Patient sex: M
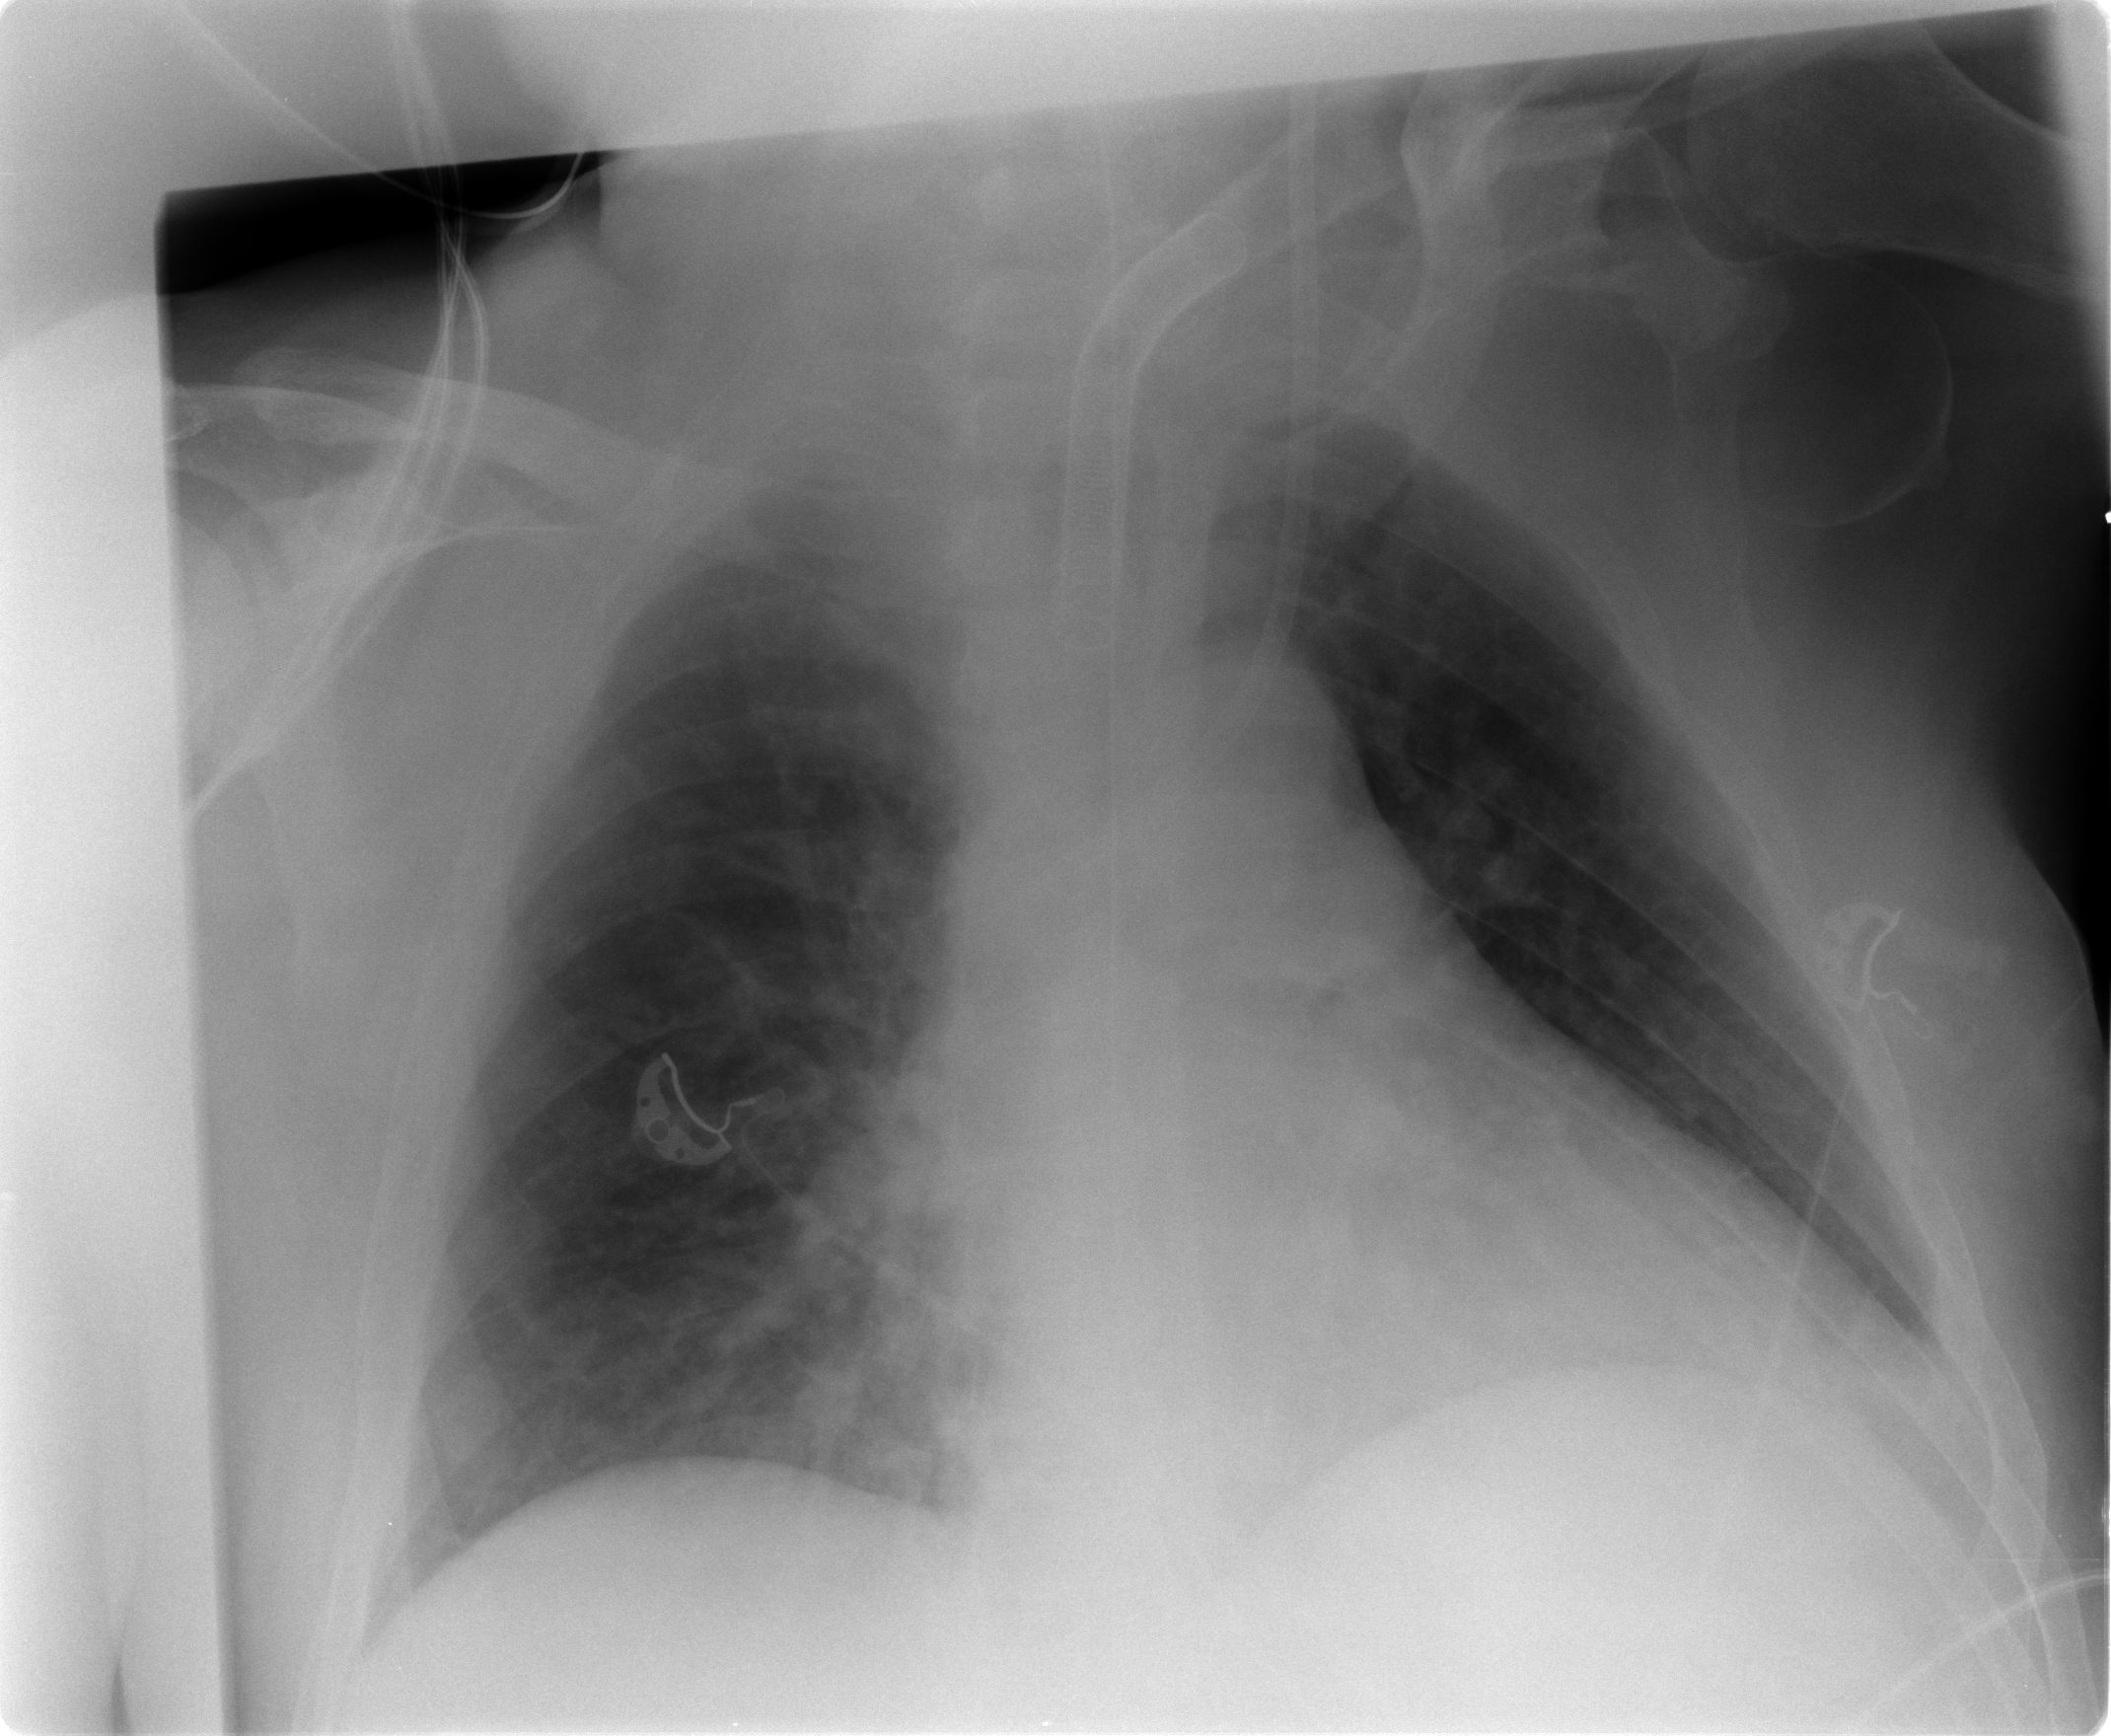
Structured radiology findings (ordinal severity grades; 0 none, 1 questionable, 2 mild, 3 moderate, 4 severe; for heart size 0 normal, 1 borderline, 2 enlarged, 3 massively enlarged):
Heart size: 1
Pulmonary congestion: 2
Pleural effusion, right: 0
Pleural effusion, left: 0
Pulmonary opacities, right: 0
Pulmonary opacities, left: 0
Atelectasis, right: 0
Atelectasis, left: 0